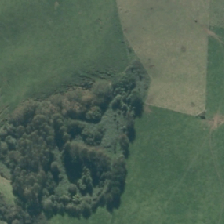
Land cover: grose_broom